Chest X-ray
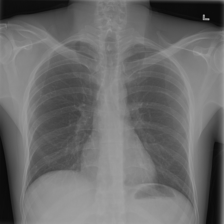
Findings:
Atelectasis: negative
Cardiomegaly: negative
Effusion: negative
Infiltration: negative
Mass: negative
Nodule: negative
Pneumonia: negative
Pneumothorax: negative
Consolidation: negative
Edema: negative
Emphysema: negative
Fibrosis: negative
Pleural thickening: negative
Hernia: negative